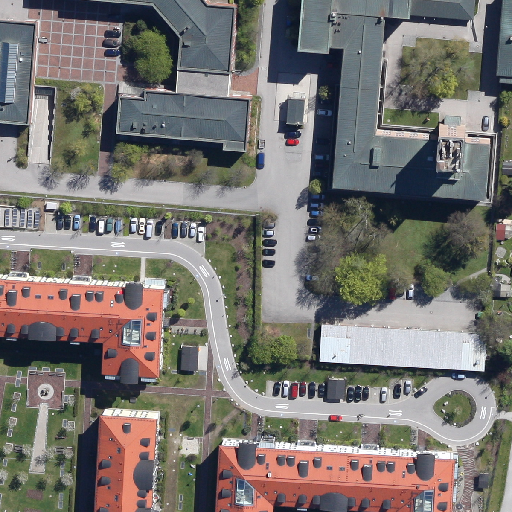
Referring expression: vehicle